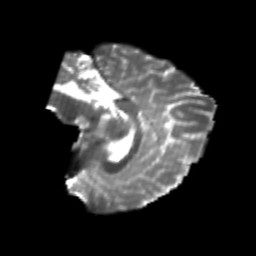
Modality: T2w
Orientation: sagittal
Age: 22
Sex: female
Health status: healthy
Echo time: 0.074 s